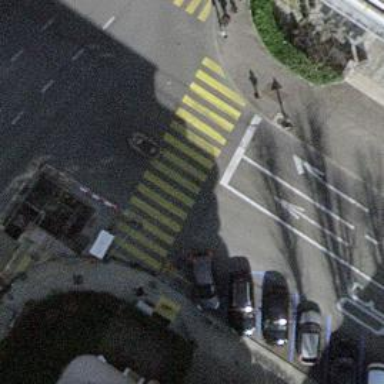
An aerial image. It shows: Crossing with traffic signals.